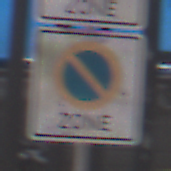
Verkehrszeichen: BeginnEingeschraenktesHalteverbotZone
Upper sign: BeginnZone30
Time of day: MorningAfternoon
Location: Outdoor (Urban)
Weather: Overcast
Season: NotSpecified
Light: Natural